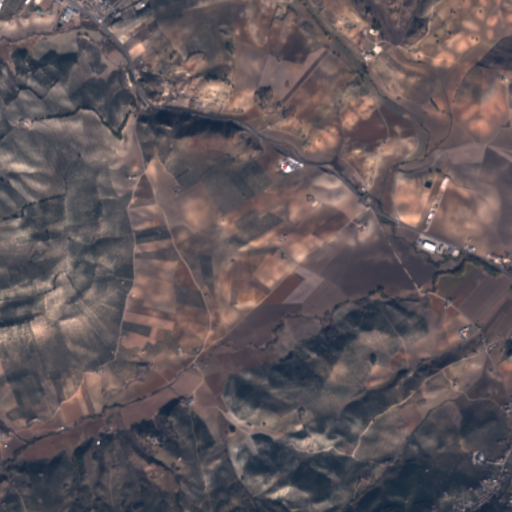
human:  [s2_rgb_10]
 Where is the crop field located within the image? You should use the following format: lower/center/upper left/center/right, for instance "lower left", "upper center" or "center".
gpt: The crop field is located in the upper left of the image.
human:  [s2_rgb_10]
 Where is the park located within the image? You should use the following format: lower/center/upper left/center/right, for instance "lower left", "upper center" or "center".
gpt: The park is located in the lower right of the image.
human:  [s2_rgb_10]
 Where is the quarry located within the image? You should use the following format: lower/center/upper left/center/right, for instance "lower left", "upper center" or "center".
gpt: The quarry is located in the upper center of the image.
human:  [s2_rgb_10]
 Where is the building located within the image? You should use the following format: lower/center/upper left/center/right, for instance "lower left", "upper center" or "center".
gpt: There is no building in the image.